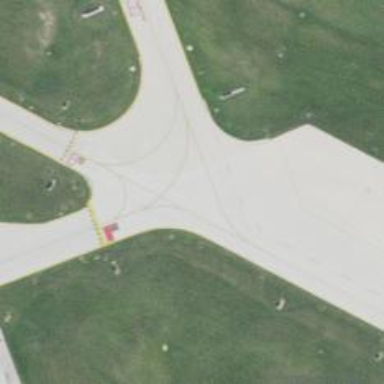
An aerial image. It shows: View of taxiway at the airport.